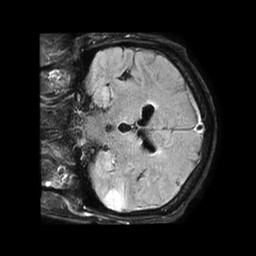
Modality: FLAIR
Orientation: coronal
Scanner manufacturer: philips
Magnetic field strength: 1.5 T
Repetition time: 6 s
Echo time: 0.1031 s